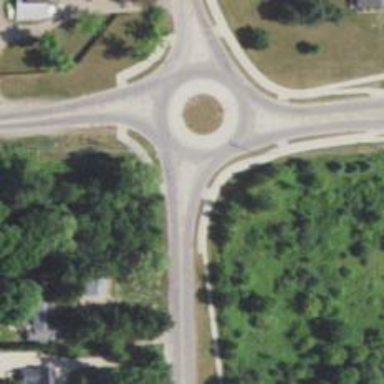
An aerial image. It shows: Marked road crossing.